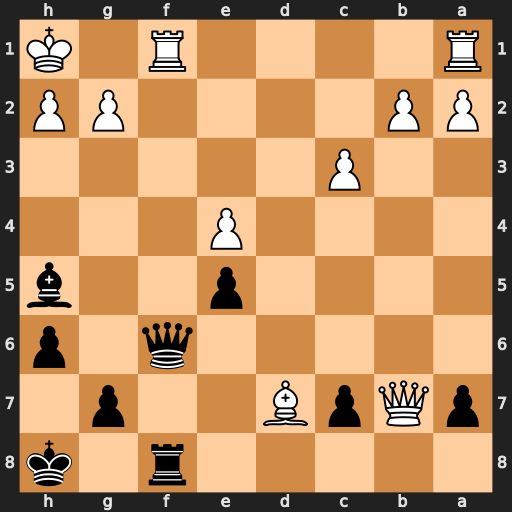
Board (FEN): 5r1k/pQpB2p1/5q1p/4p2b/4P3/2P5/PP4PP/R4R1K
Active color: b
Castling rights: -
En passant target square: -
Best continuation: Qxf1+ Rxf1 Rxf1#